Question: - - - -
I tried to run my pyramid project:
'''
pserve I:\Projects\PyramidProject\development.ini
'''
and pkg_resources.DistributionNotFound(req) was raised:

'''
I:\Projects\MyProject>pserve development.ini Traceback (most recent
call last): File "C:\Python27\Scripts\pserve-script.py", line 9, in
<module>
load_entry_point('pyramid==1.4b1', 'console_scripts', 'pserve')() File
"C:\Python27\lib\site-packages\pyramid-1.4b1-py2.7.egg\pyramid\scripts\ps
erve.py", line 50, in main
return command.run() File "C:\Python27\lib\site-packages\pyramid-1.4b1-py2.7.egg\pyramid\scripts\ps
erve.py", line 301, in run
relative_to=base, global_conf=vars) File "C:\Python27\lib\site-packages\pyramid-1.4b1-py2.7.egg\pyramid\scripts\ps
erve.py", line 332, in loadserver
server_spec, name=name, relative_to=relative_to, **kw) File "C:\Python27\lib\site-packages\pastedeploy-1.5.0-py2.7.egg\paste\deploy\l
oadwsgi.py", line 255, in loadserver
return loadobj(SERVER, uri, name=name, **kw) File "C:\Python27\lib\site-packages\pastedeploy-1.5.0-py2.7.egg\paste\deploy\l
oadwsgi.py", line 271, in loadobj
global_conf=global_conf) File "C:\Python27\lib\site-packages\pastedeploy-1.5.0-py2.7.egg\paste\deploy\l
oadwsgi.py", line 296, in loadcontext
global_conf=global_conf) File "C:\Python27\lib\site-packages\pastedeploy-1.5.0-py2.7.egg\paste\deploy\l
oadwsgi.py", line 320, in _loadconfig
return loader.get_context(object_type, name, global_conf) File "C:\Python27\lib\site-packages\pastedeploy-1.5.0-py2.7.egg\paste\deploy\l
oadwsgi.py", line 454, in get_context
section) File "C:\Python27\lib\site-packages\pastedeploy-1.5.0-py2.7.egg\paste\deploy\l
oadwsgi.py", line 476, in _context_from_use
object_type, name=use, global_conf=global_conf) File "C:\Python27\lib\site-packages\pastedeploy-1.5.0-py2.7.egg\paste\deploy\l
oadwsgi.py", line 406, in get_context
global_conf=global_conf) File "C:\Python27\lib\site-packages\pastedeploy-1.5.0-py2.7.egg\paste\deploy\l
oadwsgi.py", line 296, in loadcontext
global_conf=global_conf) File "C:\Python27\lib\site-packages\pastedeploy-1.5.0-py2.7.egg\paste\deploy\l
oadwsgi.py", line 328, in _loadegg
return loader.get_context(object_type, name, global_conf) File "C:\Python27\lib\site-packages\pastedeploy-1.5.0-py2.7.egg\paste\deploy\l
oadwsgi.py", line 620, in get_context
object_type, name=name) File "C:\Python27\lib\site-packages\pastedeploy-1.5.0-py2.7.egg\paste\deploy\l
oadwsgi.py", line 640, in find_egg_entry_point
pkg_resources.require(self.spec) File "C:\Python27\lib\site-packages\distribute-0.6.32-py2.7.egg\pkg_resources.
py", line 690, in require
needed = self.resolve(parse_requirements(requirements)) File "C:\Python27\lib\site-packages\distribute-0.6.32-py2.7.egg\pkg_resources.
py", line 588, in resolve
raise DistributionNotFound(req) pkg_resources.DistributionNotFound: Paste
'''
my development.ini:
'''
[app:MyProject]
use = egg:MyProject
pyramid.reload_all = true
pyramid.reload_templates = true
pyramid.reload_assets = true
pyramid.debug_all = false
pyramid.debug_authorization = false
pyramid.debug_notfound = false
pyramid.debug_routematch = false
pyramid.debug_templates = true
mako.directories = app:view
mako.module_directory = %(here)s/cache/templates/
#mako.cache_type = file
#mako.cache_enabled = False
#mako.cache_dir = %(here)s/cache/view/
#mako.cache_impl = beaker
#mako.cache_timeout = 60
mako.input_encoding = utf-8
mako.imports = from markupsafe import escape_silent
mako.default_filters = escape_silent
#mako.error_handler =
sqlalchemy.url = mysql://user:mypassword@mysql.mydomain.com/MyProject_dev?charset=utf8
sqlalchemy.pool_recycle = 3600
beaker.session.type = file
beaker.session.cookie_expires = True
beaker.session.cookie_domain = MyProject.pl
beaker.session.data_dir = %(here)s/data/sessions/data
beaker.session.lock_dir = %(here)s/data/sessions/lock
beaker.session.key = MyProject.pl
beaker.session.secret = 57b0d7ff4c665d87e3c3745c2abf519ca7d4082a
beaker.session.validate_key = 57b0d7ff
beaker.cache.enabled = True
beaker.cache.type = memory
beaker.cache.data_dir = %(here)s/cache/data
beaker.cache.lock_dir = %(here)s/cache/lock
beaker.cache.regions = default_term, second_term, minute_term, hour_term, day_term, month_term, short_term, middle_term, long_term,
beaker.cache.second_term.expire = 1
beaker.cache.minute_term.expire = 60
beaker.cache.hour_term.expire = 3600
beaker.cache.day_term.expire = 86400
beaker.cache.month_term.expire = <PHONE>
beaker.cache.default_term.expire = 60
beaker.cache.short_term.expire = 30
beaker.cache.middle_term.expire = 300
beaker.cache.long_term.expire = 86400
site.front.default_skin = MyProject
site.front.available_skins = default mobile MyProject
default_skin = MyProject
available_skins = default mobile MyProject
[filter:tm]
use = egg:repoze.tm2#tm
commit_veto = repoze.tm:default_commit_veto
[pipeline:main]
pipeline =
egg:WebError#evalerror
tm
MyProject
[server:main]
use = egg:Paste#http
host = 127.0.0.1
port = 5000
# Begin logging configuration
[loggers]
keys = root, MyProject, sqlalchemy
[handlers]
keys = console
[formatters]
keys = generic
[logger_root]
level = INFO
handlers = console
[logger_MyProject]
level = DEBUG
handlers =
qualname = MyProject
[logger_sqlalchemy]
level = INFO
handlers =
qualname = sqlalchemy.engine
# "level = INFO" logs SQL queries.
# "level = DEBUG" logs SQL queries and results.
# "level = WARN" logs neither. (Recommended for production systems.)
[handler_console]
class = StreamHandler
args = (sys.stderr,)
level = NOTSET
formatter = generic
[formatter_generic]
format = %(asctime)s %(levelname)-5.5s [%(name)s][%(threadName)s] %(message)s
# End logging configuration
'''
Have you any idea, what did I wrong?
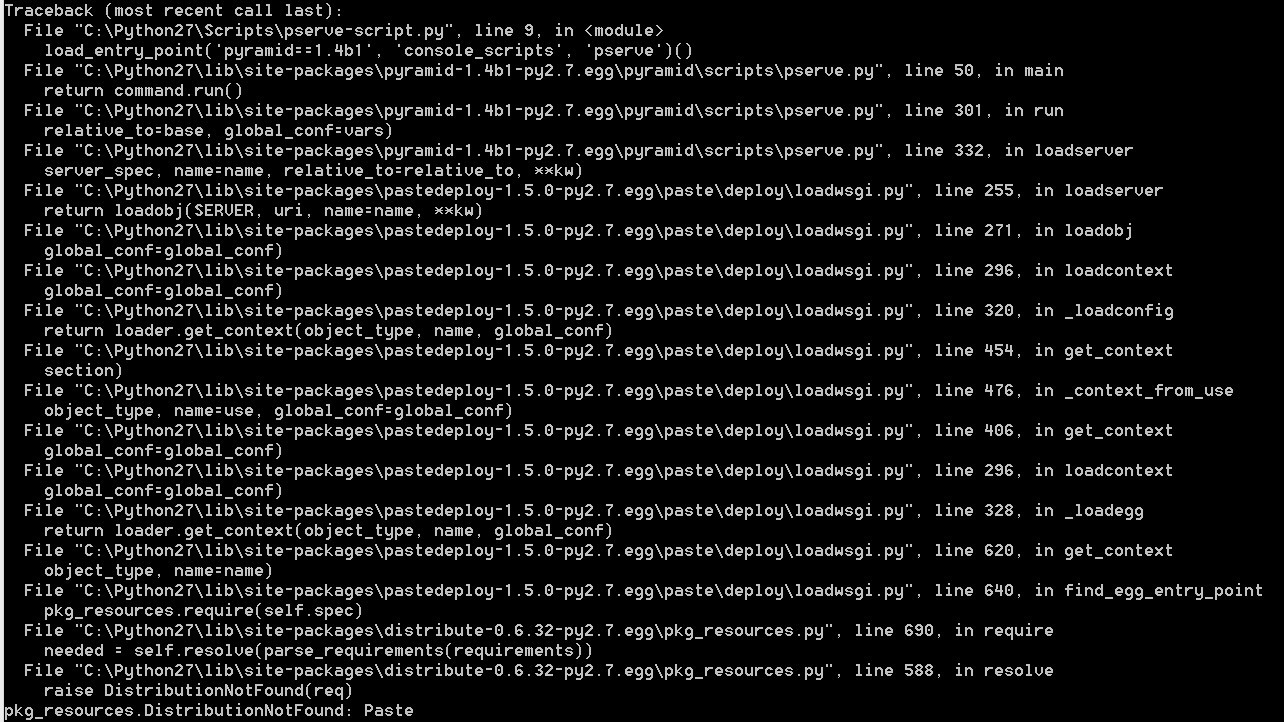
Answer: You need to run 'easy_install paste' and 'python setup.py develop' in your virtualenv.
On a side note, you are using a very old version of pyramid. I know this because your project uses weberror, repoze.tm2 and paste. If you have the time, I'd suggest you look into upgrading to some best practices.